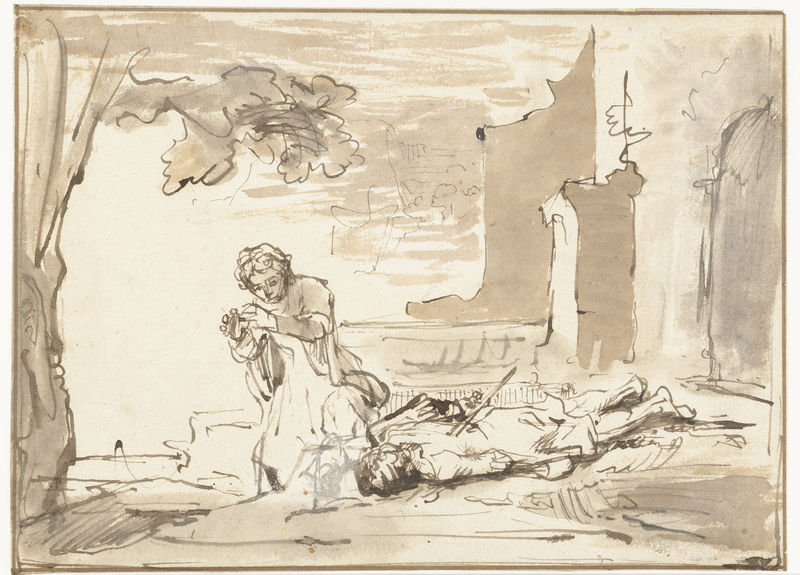
Titel: Thisbe bij het lijk van Pyramus
Künstler: Ferdinand Bol
Standort: Amsterdam
Institution: Rijksmuseum
Schlagwörter: baum, frau, zeichnung, architektur, leiche, tod, schnell, sepia, tusche, knien, waffe, geiger, locker, trauernde, ungenau, erstochen, rasch, ermordet